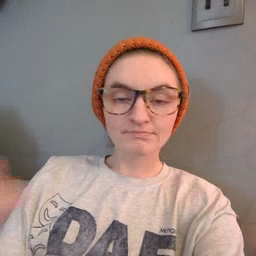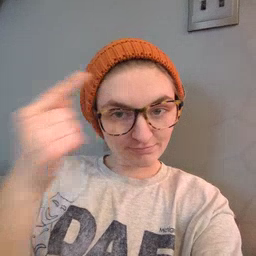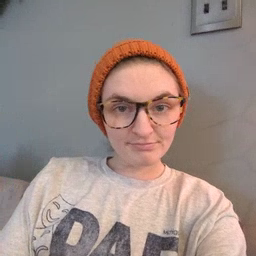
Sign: penny